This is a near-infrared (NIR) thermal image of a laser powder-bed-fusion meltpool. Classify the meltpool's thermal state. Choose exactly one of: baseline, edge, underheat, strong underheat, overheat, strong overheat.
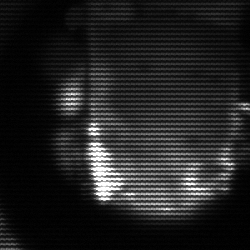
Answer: baseline